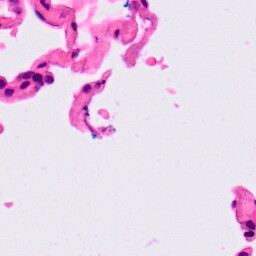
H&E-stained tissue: Lung